Question:
This is the main idea of what I am trying to do.
I would like to ask you what is the best way to make such a design. the problem is that these gray/black blocks might not show up (user will choose which should show up). So I would like to find out do I need to make these 3 text views inside linearLayout programatically? Is there anyway to create some sort of template which I would only have to edit by setting new texts for textViews and add them to some sort of layout?
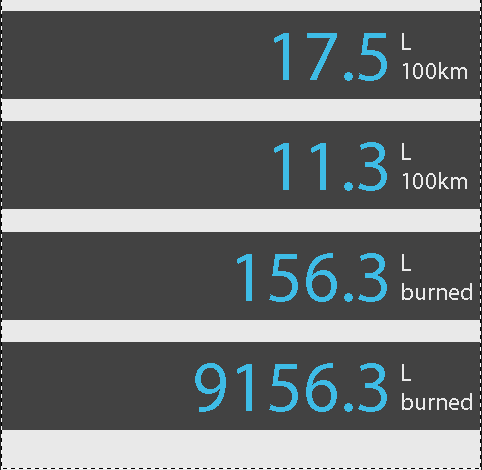
Answer: Another option is to just have a 'LinearLayout' and an 'xml' for the row entry. Then you can do:
'''
LinearLayout layout = (LinearLayout) this.findViewById(R.id.your_layout_id);
List<Blocks> userBlocks = getMyUserBlocks();
for(Block b : userBlocks) {
View blockView = LayoutInflater.from(getBaseContext())
.inflate(R.layout.your_row_layout, layout, false);
TextView someData = (TextView) blockView.findViewById(R.id.your_text_view_id);
someData.setText(b.someAttribute.toString());
layout.addView(blockView);
}
'''
You will need a separate xml layout for the block row.